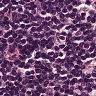
Metastatic tissue present: no